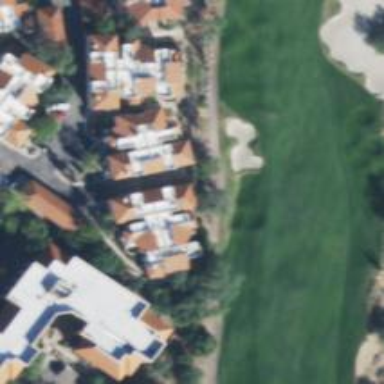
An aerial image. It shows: Grassy fairway on golf course.